Question: Count the number of objects in the diagram.
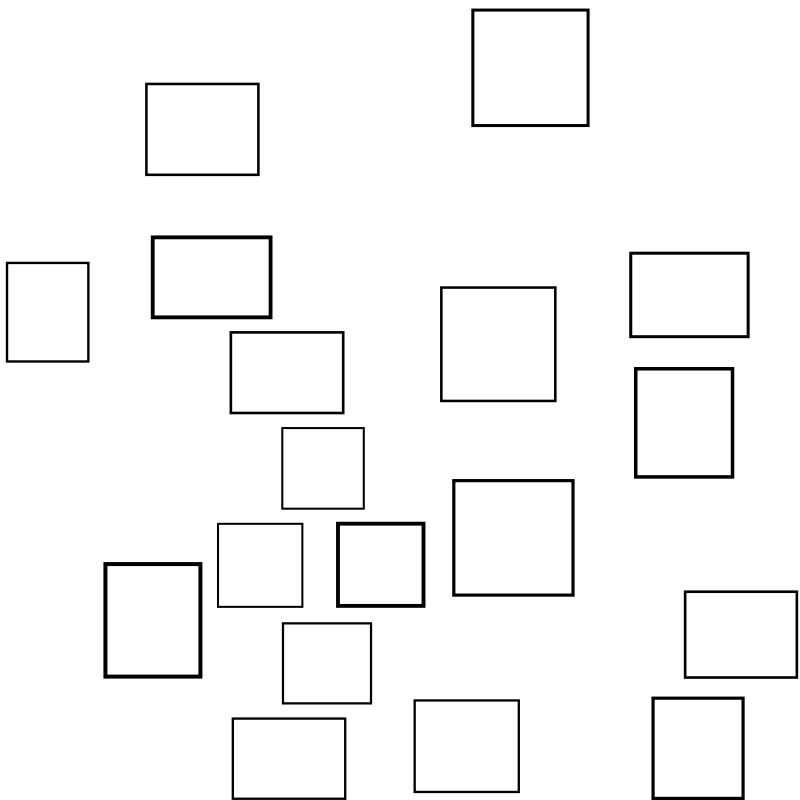
Answer: 18